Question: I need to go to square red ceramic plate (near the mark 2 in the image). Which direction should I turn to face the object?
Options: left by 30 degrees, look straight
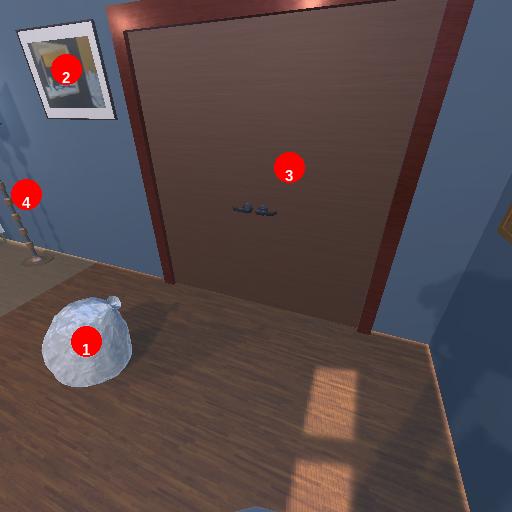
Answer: left by 30 degrees